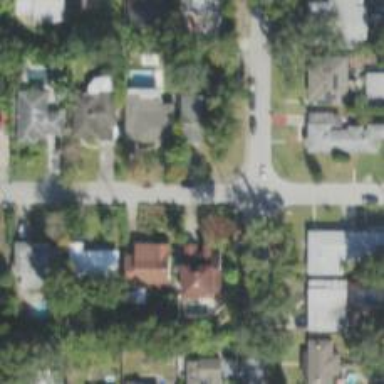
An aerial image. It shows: Residential road with asphalt surface. Sidewalk is present on the left side.